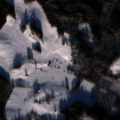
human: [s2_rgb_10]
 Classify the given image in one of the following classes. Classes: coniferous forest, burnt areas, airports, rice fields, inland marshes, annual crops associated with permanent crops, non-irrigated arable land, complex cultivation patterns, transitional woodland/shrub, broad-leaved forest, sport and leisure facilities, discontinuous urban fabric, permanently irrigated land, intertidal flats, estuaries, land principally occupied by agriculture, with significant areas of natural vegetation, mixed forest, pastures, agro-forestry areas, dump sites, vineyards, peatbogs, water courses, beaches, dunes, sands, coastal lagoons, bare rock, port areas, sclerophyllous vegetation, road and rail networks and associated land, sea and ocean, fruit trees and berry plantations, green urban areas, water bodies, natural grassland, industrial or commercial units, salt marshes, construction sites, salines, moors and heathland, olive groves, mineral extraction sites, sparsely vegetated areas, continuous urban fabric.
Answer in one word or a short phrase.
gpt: non-irrigated arable land, coniferous forest, mixed forest